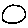
Label: circle